Question: As you can see on the image below, I have 6 horizontal layouts, with 6 image buttons in each, in total 36 image buttons. Every button is 120x123 pixels in xdhpi, 80x92 in hdmi, 53x61 in mdpi folders. On the bottom you can see my whole XML code for this activity. The problem is, I need those bricks to strech all the way hirizontaly. As you can see the layout containing those brick goes all the way, but the images don't. I tried to make the images bigger, 128px in widht but that didn't help at all.

'''
<?xml version="1.0" encoding="utf-8"?>
<FrameLayout xmlns:android="http://schemas.android.com/apk/res/android"
android:layout_width="fill_parent"
android:layout_height="match_parent"
android:orientation="vertical"
android:background="@drawable/background" >
<LinearLayout
android:layout_width="fill_parent"
android:layout_height="365dp" >
<ImageView
android:id="@+id/ivSlika"
android:layout_width="fill_parent"
android:layout_height="match_parent" />
</LinearLayout>
<LinearLayout
android:layout_width="fill_parent"
android:layout_height="365dp"
android:orientation="vertical" >
<LinearLayout
android:layout_width="match_parent"
android:layout_height="wrap_content"
android:orientation="horizontal" >
<ImageButton
android:id="@+id/ib1"
android:layout_width="wrap_content"
android:layout_height="wrap_content"
android:src="@drawable/bricks_01"
android:padding="0dp" />/
<ImageButton
android:id="@+id/ib2"
android:layout_width="wrap_content"
android:layout_height="wrap_content"
android:src="@drawable/bricks_02"
android:padding="0dp" />
<ImageButton
android:id="@+id/ib3"
android:layout_width="wrap_content"
android:layout_height="wrap_content"
android:src="@drawable/bricks_03"
android:padding="0dp" />
<ImageButton
android:id="@+id/ib4"
android:layout_width="wrap_content"
android:layout_height="wrap_content"
android:src="@drawable/bricks_04"
android:padding="0dp" />
<ImageButton
android:id="@+id/ib5"
android:layout_width="wrap_content"
android:layout_height="wrap_content"
android:src="@drawable/bricks_05"
android:padding="0dp" />
<ImageButton
android:id="@+id/ib6"
android:layout_width="wrap_content"
android:layout_height="wrap_content"
android:src="@drawable/bricks_06"
android:padding="0dp" />
</LinearLayout>
<LinearLayout
android:layout_width="match_parent"
android:layout_height="wrap_content"
android:orientation="horizontal" >
<ImageButton
android:id="@+id/ib7"
android:layout_width="wrap_content"
android:layout_height="wrap_content"
android:src="@drawable/bricks_07"
android:padding="0dp" />
<ImageButton
android:id="@+id/ib8"
android:layout_width="wrap_content"
android:layout_height="wrap_content"
android:src="@drawable/bricks_08"
android:padding="0dp" />
<ImageButton
android:id="@+id/ib9"
android:layout_width="wrap_content"
android:layout_height="wrap_content"
android:src="@drawable/bricks_09"
android:padding="0dp" />
<ImageButton
android:id="@+id/ib10"
android:layout_width="wrap_content"
android:layout_height="wrap_content"
android:src="@drawable/bricks_10"
android:padding="0dp" />
<ImageButton
android:id="@+id/ib11"
android:layout_width="wrap_content"
android:layout_height="wrap_content"
android:src="@drawable/bricks_11"
android:padding="0dp" />
<ImageButton
android:id="@+id/ib12"
android:layout_width="wrap_content"
android:layout_height="wrap_content"
android:src="@drawable/bricks_12"
android:padding="0dp" />
</LinearLayout>
<LinearLayout
android:layout_width="match_parent"
android:layout_height="wrap_content"
android:orientation="horizontal" >
<ImageButton
android:id="@+id/ib13"
android:layout_width="wrap_content"
android:layout_height="wrap_content"
android:src="@drawable/bricks_13"
android:padding="0dp" />
<ImageButton
android:id="@+id/ib14"
android:layout_width="wrap_content"
android:layout_height="wrap_content"
android:src="@drawable/bricks_14"
android:padding="0dp" />
<ImageButton
android:id="@+id/ib15"
android:layout_width="wrap_content"
android:layout_height="wrap_content"
android:src="@drawable/bricks_15"
android:padding="0dp" />
<ImageButton
android:id="@+id/ib16"
android:layout_width="wrap_content"
android:layout_height="wrap_content"
android:src="@drawable/bricks_16"
android:padding="0dp" />
<ImageButton
android:id="@+id/ib17"
android:layout_width="wrap_content"
android:layout_height="wrap_content"
android:src="@drawable/bricks_17"
android:padding="0dp" />
<ImageButton
android:id="@+id/ib18"
android:layout_width="wrap_content"
android:layout_height="wrap_content"
android:src="@drawable/bricks_18"
android:padding="0dp" />
</LinearLayout>
<LinearLayout
android:layout_width="match_parent"
android:layout_height="wrap_content"
android:orientation="horizontal" >
<ImageButton
android:id="@+id/ib19"
android:layout_width="wrap_content"
android:layout_height="wrap_content"
android:src="@drawable/bricks_19"
android:padding="0dp" />
<ImageButton
android:id="@+id/ib20"
android:layout_width="wrap_content"
android:layout_height="wrap_content"
android:src="@drawable/bricks_20"
android:padding="0dp" />
<ImageButton
android:id="@+id/ib21"
android:layout_width="wrap_content"
android:layout_height="wrap_content"
android:src="@drawable/bricks_21"
android:padding="0dp" />
<ImageButton
android:id="@+id/ib22"
android:layout_width="wrap_content"
android:layout_height="wrap_content"
android:src="@drawable/bricks_22"
android:padding="0dp" />
<ImageButton
android:id="@+id/ib23"
android:layout_width="wrap_content"
android:layout_height="wrap_content"
android:src="@drawable/bricks_23"
android:padding="0dp" />
<ImageButton
android:id="@+id/ib24"
android:layout_width="wrap_content"
android:layout_height="wrap_content"
android:src="@drawable/bricks_24"
android:padding="0dp" />
</LinearLayout>
<LinearLayout
android:layout_width="match_parent"
android:layout_height="wrap_content"
android:orientation="horizontal" >
<ImageButton
android:id="@+id/ib25"
android:layout_width="wrap_content"
android:layout_height="wrap_content"
android:src="@drawable/bricks_25"
android:padding="0dp" />
<ImageButton
android:id="@+id/ib26"
android:layout_width="wrap_content"
android:layout_height="wrap_content"
android:src="@drawable/bricks_26"
android:padding="0dp" />
<ImageButton
android:id="@+id/ib27"
android:layout_width="wrap_content"
android:layout_height="wrap_content"
android:src="@drawable/bricks_27"
android:padding="0dp" />
<ImageButton
android:id="@+id/ib28"
android:layout_width="wrap_content"
android:layout_height="wrap_content"
android:src="@drawable/bricks_28"
android:padding="0dp" />
<ImageButton
android:id="@+id/ib29"
android:layout_width="wrap_content"
android:layout_height="wrap_content"
android:src="@drawable/bricks_29"
android:padding="0dp" />
<ImageButton
android:id="@+id/ib30"
android:layout_width="wrap_content"
android:layout_height="wrap_content"
android:src="@drawable/bricks_30"
android:padding="0dp" />
</LinearLayout>
<LinearLayout
android:layout_width="match_parent"
android:layout_height="wrap_content"
android:orientation="horizontal" >
<ImageButton
android:id="@+id/ib31"
android:layout_width="wrap_content"
android:layout_height="wrap_content"
android:src="@drawable/bricks_31"
android:padding="0dp" />
<ImageButton
android:id="@+id/ib32"
android:layout_width="wrap_content"
android:layout_height="wrap_content"
android:src="@drawable/bricks_32"
android:padding="0dp" />
<ImageButton
android:id="@+id/ib33"
android:layout_width="wrap_content"
android:layout_height="wrap_content"
android:src="@drawable/bricks_33"
android:padding="0dp" />
<ImageButton
android:id="@+id/ib34"
android:layout_width="wrap_content"
android:layout_height="wrap_content"
android:src="@drawable/bricks_34"
android:padding="0dp" />
<ImageButton
android:id="@+id/ib35"
android:layout_width="wrap_content"
android:layout_height="wrap_content"
android:src="@drawable/bricks_35"
android:padding="0dp" />
<ImageButton
android:id="@+id/ib36"
android:layout_width="wrap_content"
android:layout_height="wrap_content"
android:src="@drawable/bricks_36"
android:padding="0dp" />
</LinearLayout>
</LinearLayout>
</FrameLayout>
'''
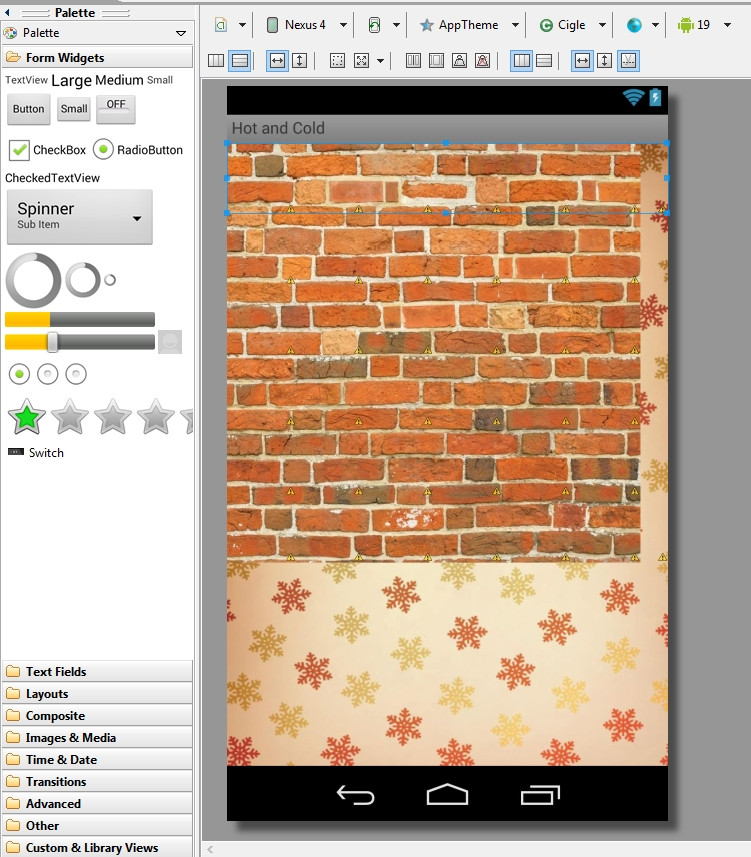
Answer: 3 things to remember:
- - -
Example
'''
<LinearLayout
android:layout_width="fill_parent"
android:layout_height="wrap_content"
android:weightSum="6">
<Button
android:layout_width="0dp"
android:layout_height="wrap_content"
android:layout_weight="1"
android:text="1" />
<Button
android:layout_width="0dp"
android:layout_height="wrap_content"
android:layout_weight="2"
android:text="2" />
<Button
android:layout_width="0dp"
android:layout_height="wrap_content"
android:layout_weight="3"
android:text="3" />
</LinearLayout>
'''